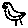
Label: bird